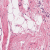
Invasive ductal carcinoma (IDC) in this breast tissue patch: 0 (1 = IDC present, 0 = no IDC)